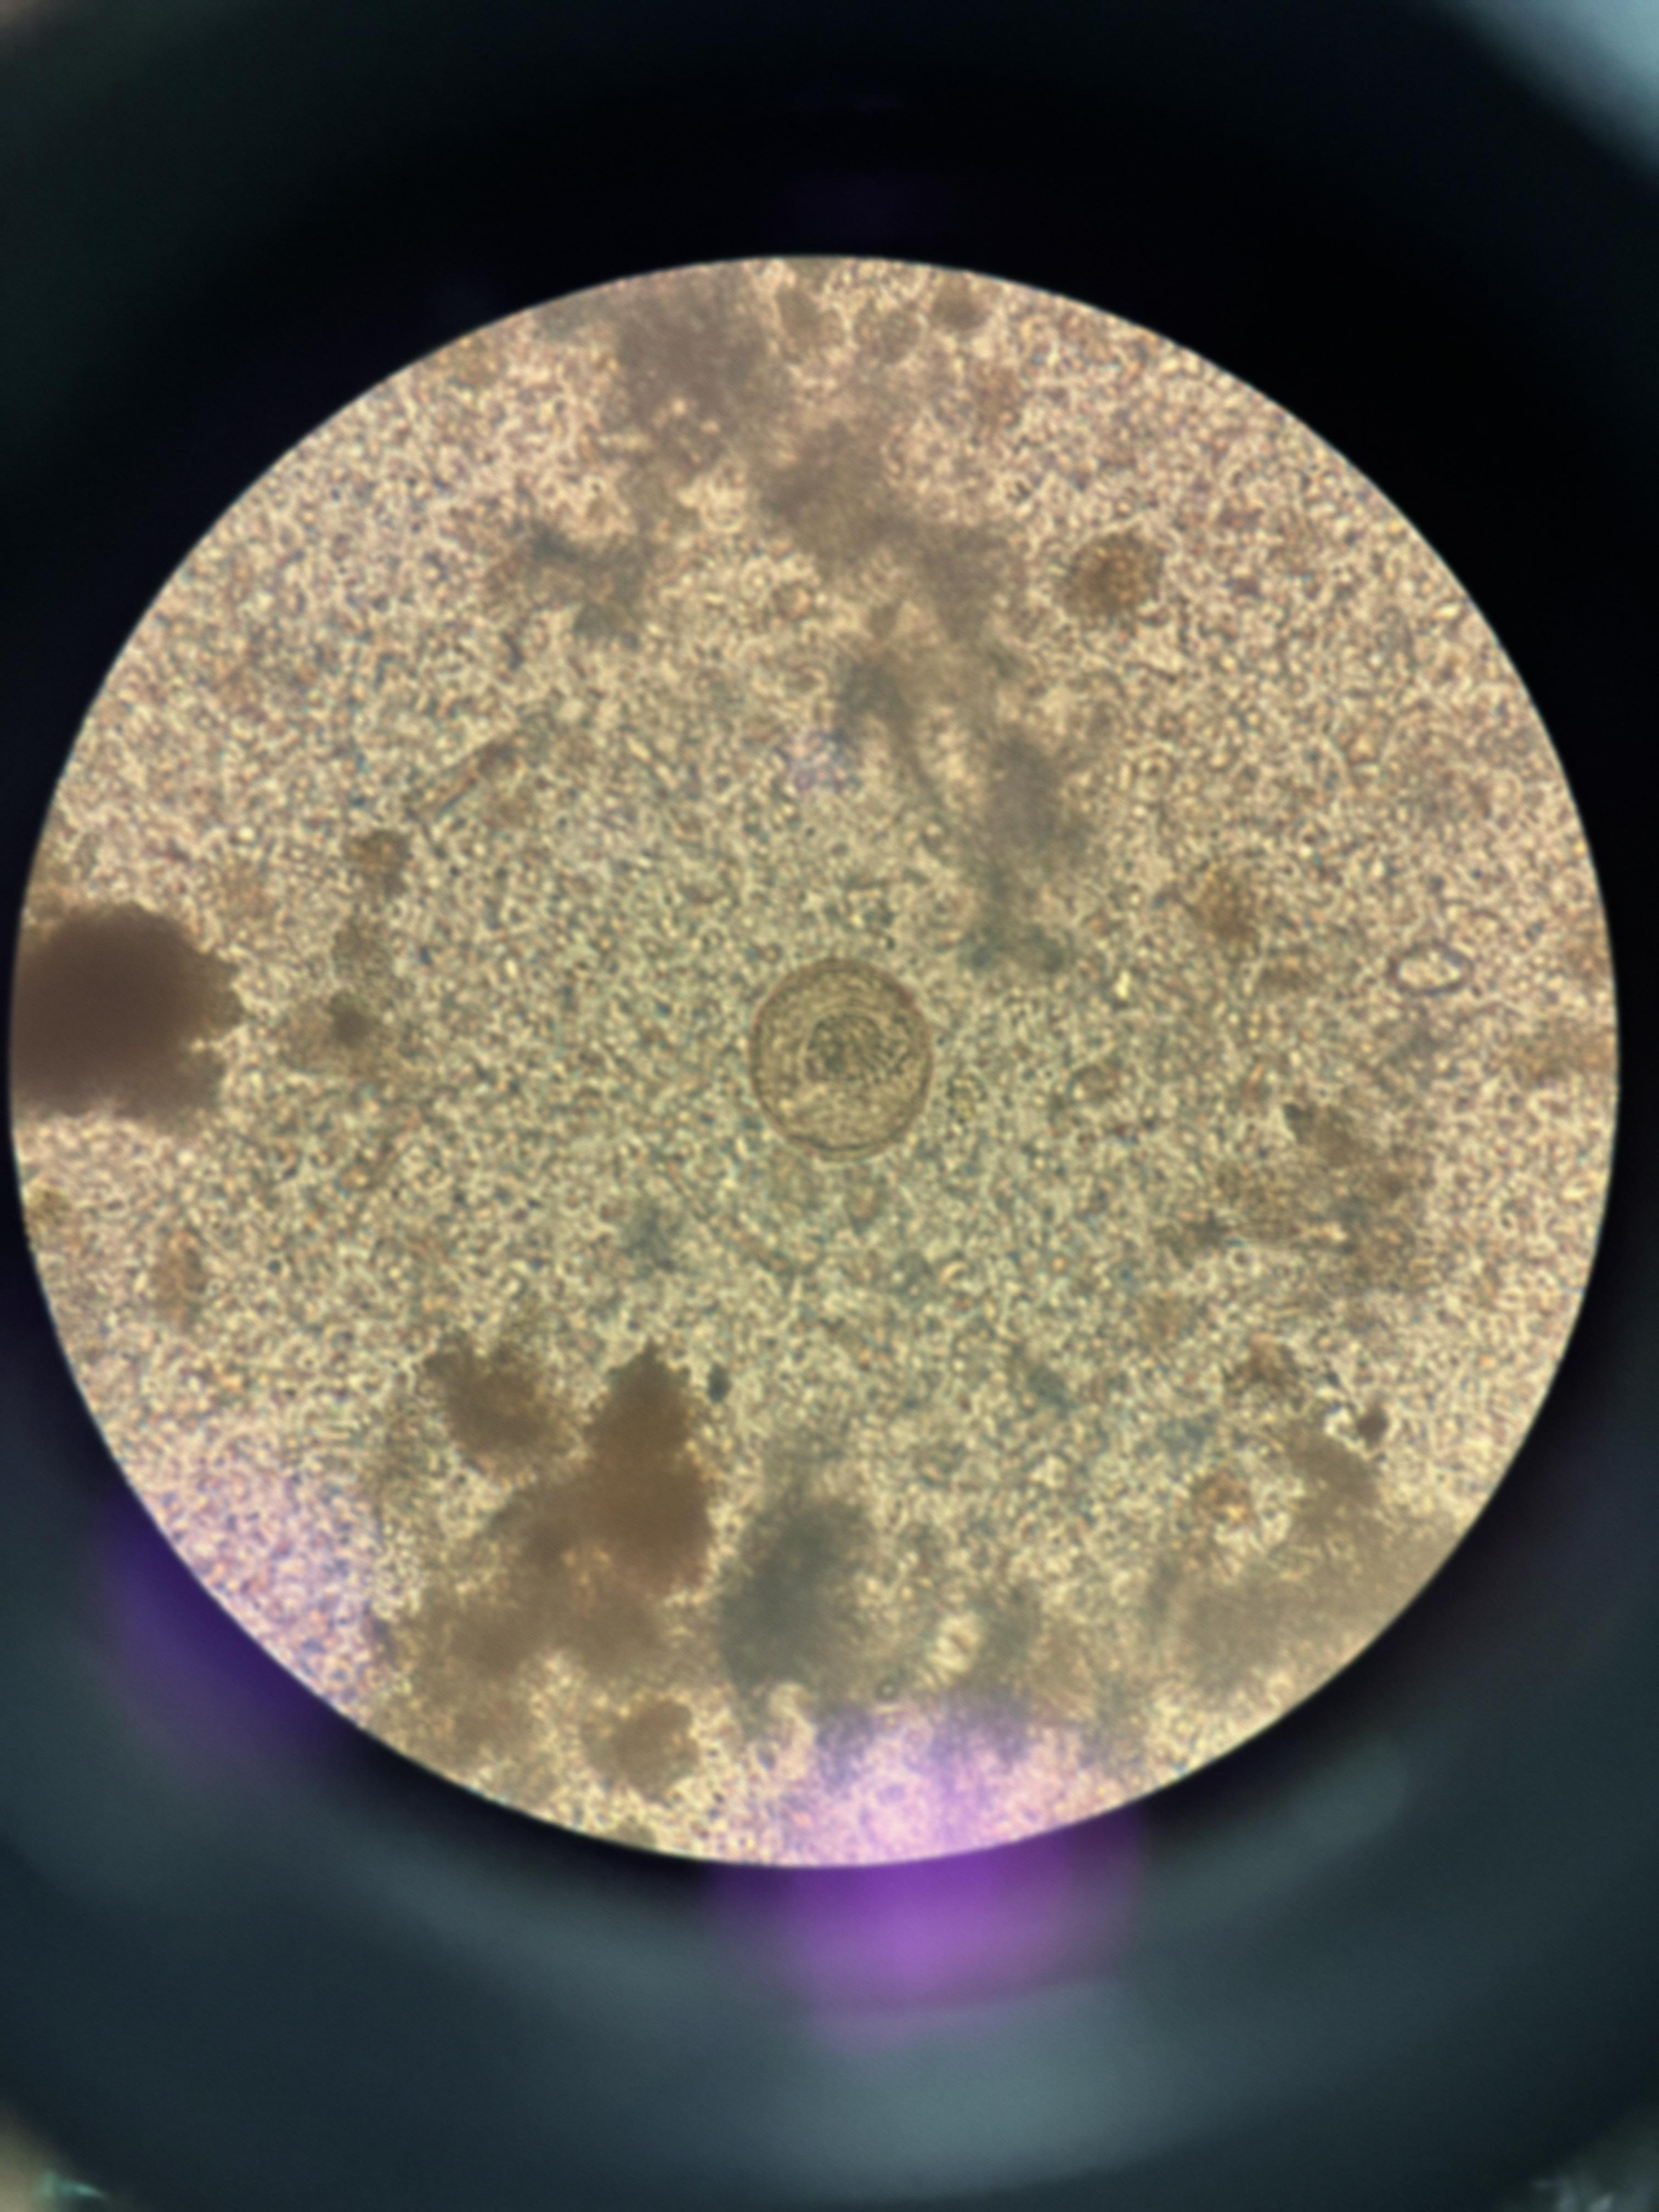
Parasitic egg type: Hymenolepis diminuta